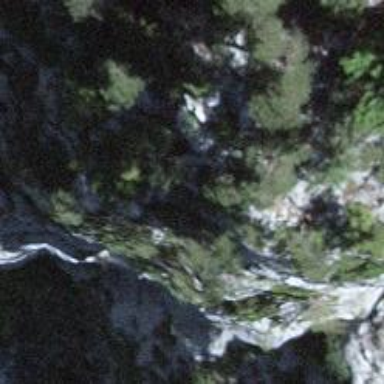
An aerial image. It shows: Cliff in nature.